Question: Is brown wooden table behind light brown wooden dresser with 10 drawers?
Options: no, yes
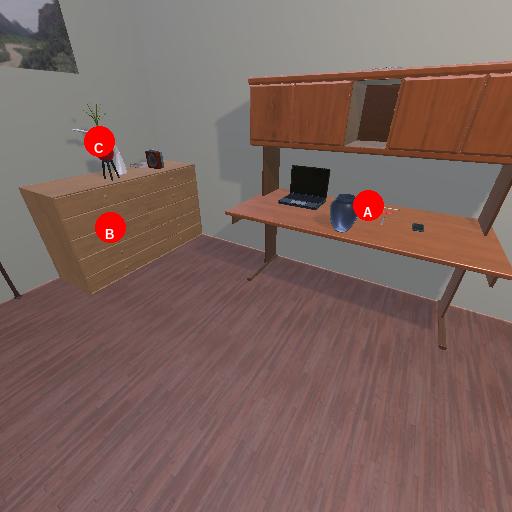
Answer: no